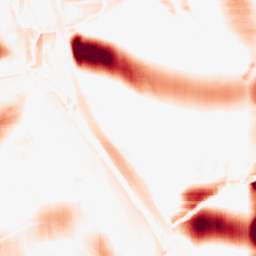
Category: morphological
Decomposition family: rolling_ball
Decomposition parameters: radius: 25
Upsampling method: lanczos
Upsampling parameters: scale: 8
Upsampling scale: 8